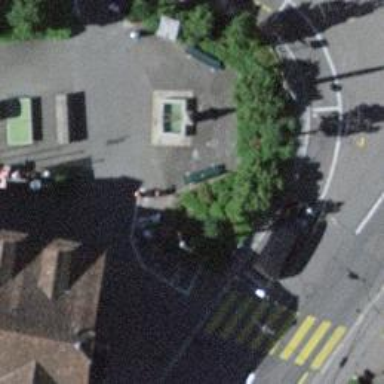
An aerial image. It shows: Bicycle parking area with floor facility.